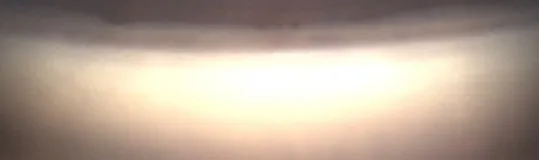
Case 2: Superior angle (inverted by mirror).
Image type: ophthalmic_imaging (fundus_photograph)